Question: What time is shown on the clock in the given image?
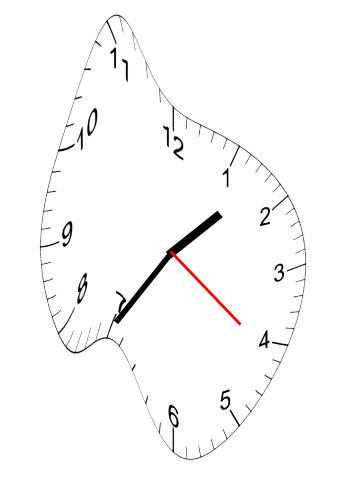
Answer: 01:35:21